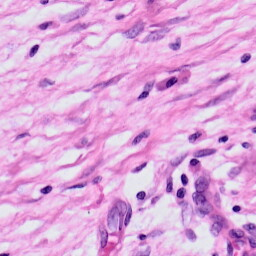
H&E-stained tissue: Skin